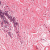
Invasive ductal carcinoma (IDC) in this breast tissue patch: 0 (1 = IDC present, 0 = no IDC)